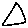
Label: triangle